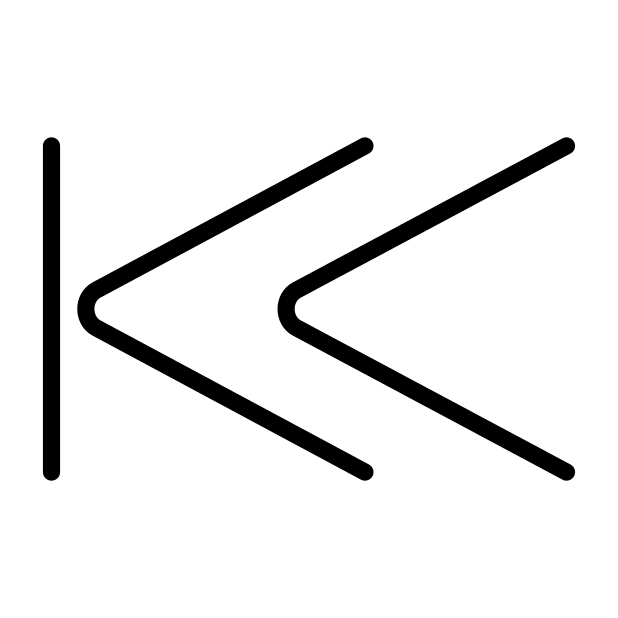
Emoji: ⏮
Name: black left-pointing double triangle with vertical bar
Unicode: 0x23ee